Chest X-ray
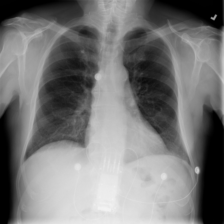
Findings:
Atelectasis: negative
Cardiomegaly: negative
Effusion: negative
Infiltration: negative
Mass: negative
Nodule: negative
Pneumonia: negative
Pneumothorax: negative
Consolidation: negative
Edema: negative
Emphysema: negative
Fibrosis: negative
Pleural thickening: negative
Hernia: negative